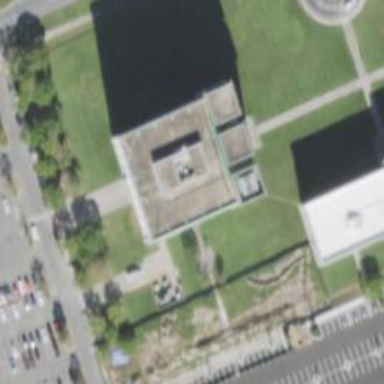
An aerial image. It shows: Office building.